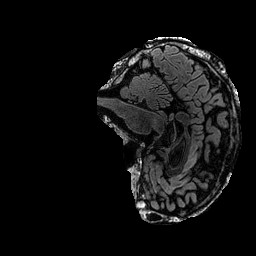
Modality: FLAIR
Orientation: sagittal
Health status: ill
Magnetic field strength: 3 T